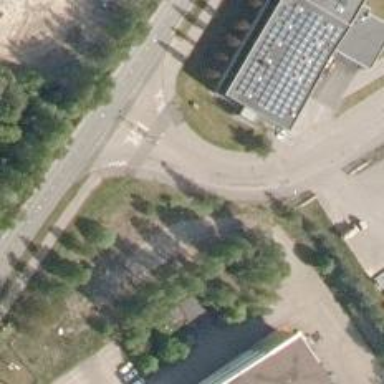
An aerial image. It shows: Asphalt cycleway.